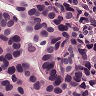
Metastatic tissue present: yes